Question:
I have this image above. I want to parts of the image to show depending on the RPM of the car. For example when the car starts only the bottom blue block is visible, as the speed increases more blocks become visible all the way to redline. Once the speed decreases the blocks disappear. I'm at a loss with this one i don't even know where to begin. Originally i was thinking of making each block a separate image but i was wondering if there was a better way of doing this. Any ideas?
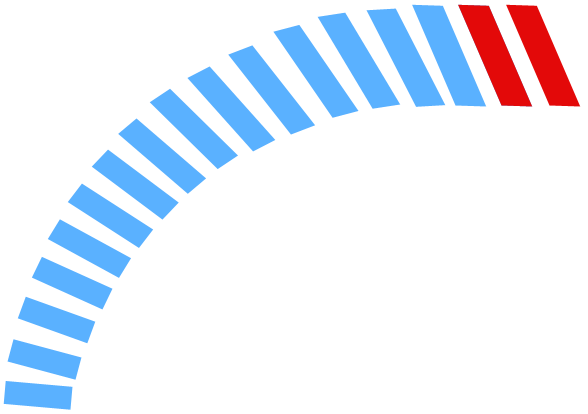
Answer: Check out the <URL> javascript library. Depending on your Javascript experience, you may have a bit of a learning curve, but I think you would have a much easier time recreating what you are showing above and attaching the desired behavior to each of the shapes, rather than trying to do it with images, particularly given the arrangement and orientation of the blocks.
UPDATE: I created this <URL>, as I thought this seemed like an interesting exercise. I just used rectangular blocks, but if you mouse over the green 'throttle' bar, you will see how the blocks are made to appear and disappear.